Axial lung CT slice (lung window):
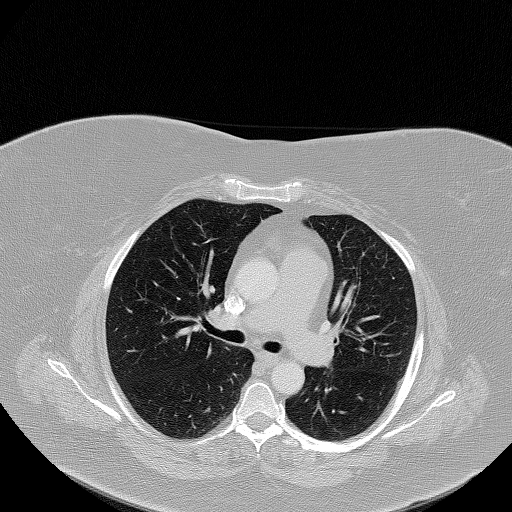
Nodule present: no